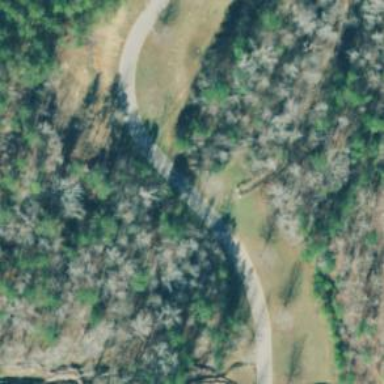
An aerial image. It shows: Culvert tunnel.